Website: home-depot
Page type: billing-address
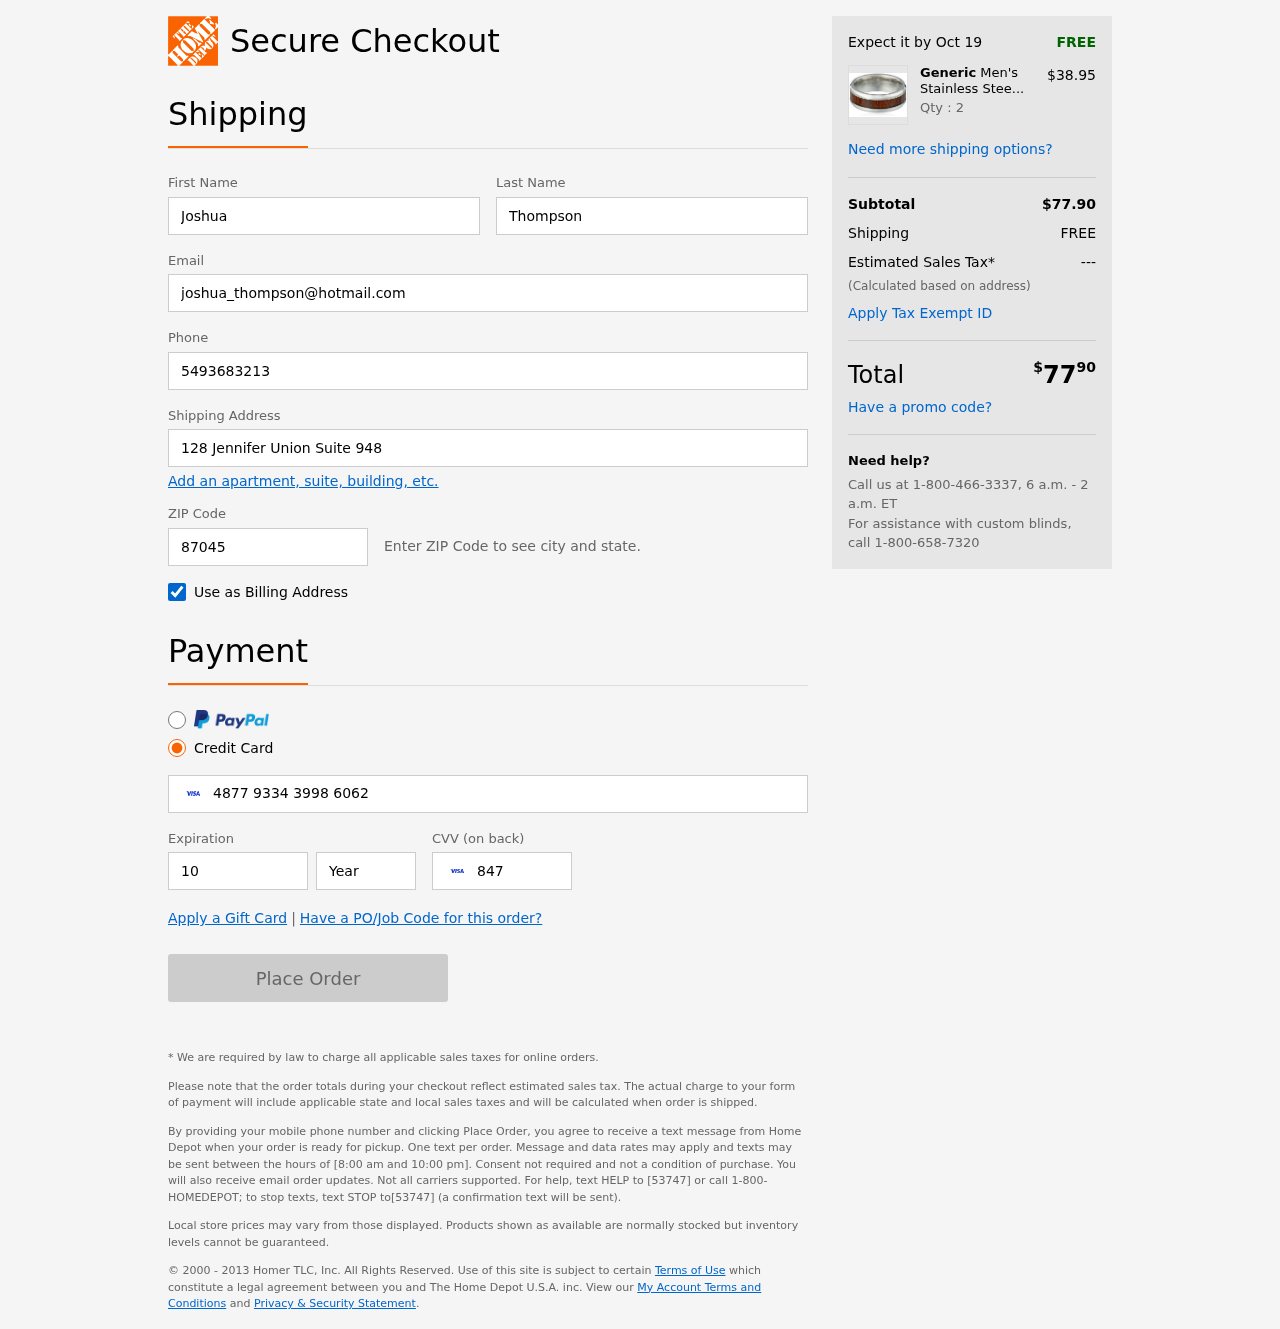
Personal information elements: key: PII_FIRSTNAME
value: Joshua
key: PII_LASTNAME
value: Thompson
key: PII_EMAIL
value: joshua_thompson@hotmail.com
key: PII_PHONE
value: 5493683213
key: PII_STREET
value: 128 Jennifer Union Suite 948
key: PII_POSTCODE
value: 87045
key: PII_CARD_NUMBER
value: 4877 9334 3998 6062
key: PII_CARD_EXPIRY_MONTH
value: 10
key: PII_CARD_CVV
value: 847
Product elements: key: PRODUCT1_BRAND
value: Generic
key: PRODUCT1_NAME
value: Men's Stainless Steel Light Wooden Inlay Ring, Size 11
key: PRODUCT1_PRICE
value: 38.95
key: PRODUCT1_QUANTITY
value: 2
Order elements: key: ORDER_DELIVERY_DATE
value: Oct 19
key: ORDER_SUBTOTAL
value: $77.90
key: ORDER_SHIPPING_COST
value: FREE
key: ORDER_TAX
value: ---
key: ORDER_TOTAL2
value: $7790